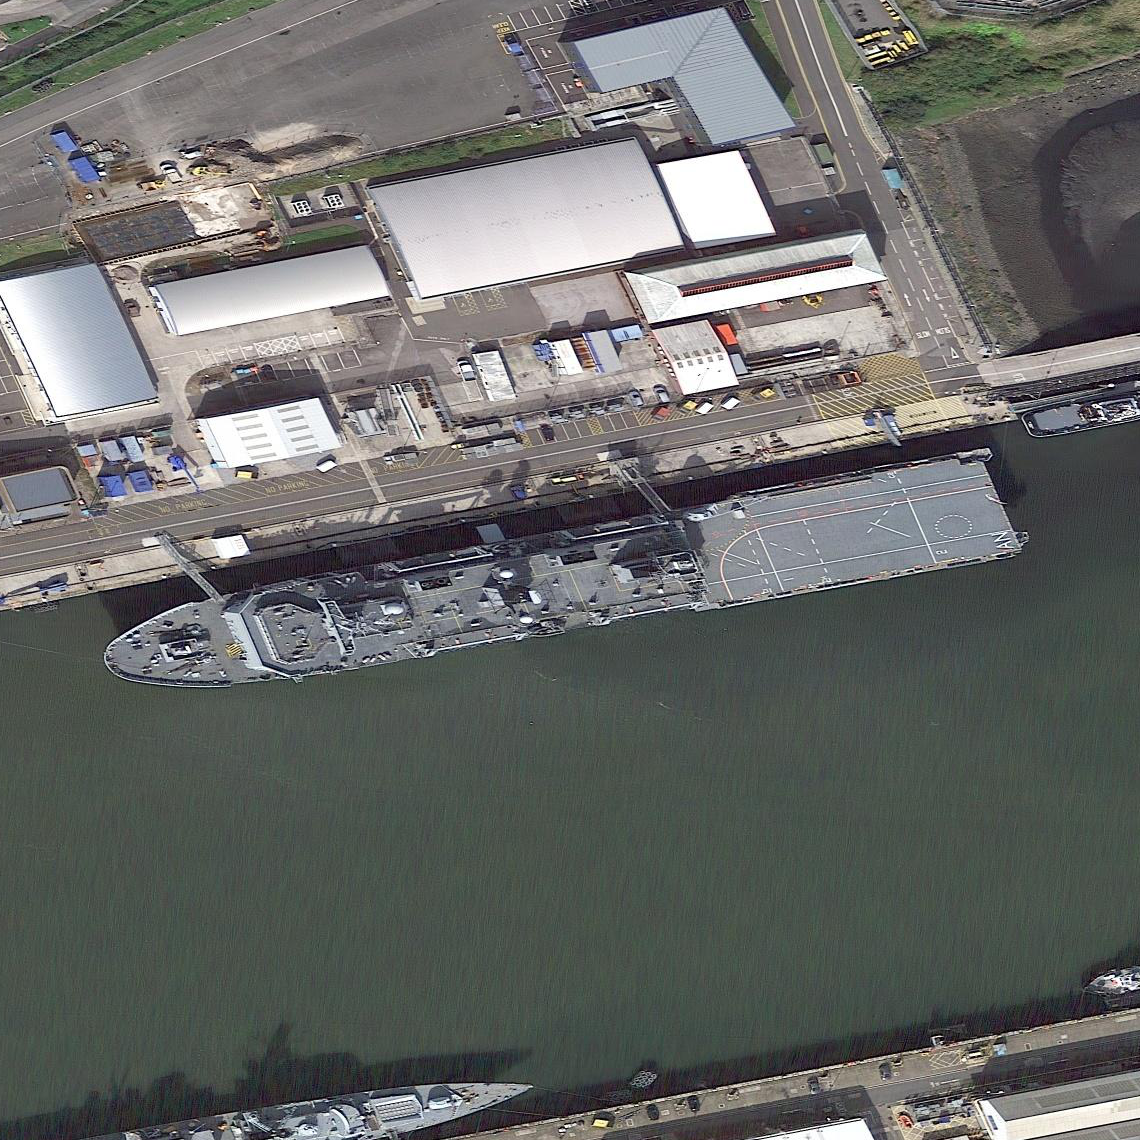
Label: combat